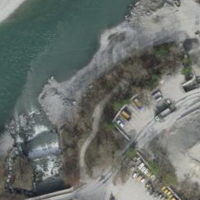
EUNIS habitat code: 55
Species observed at this site:
Chaerophyllum temulum
Pernis apivorus
Acer pseudoplatanus